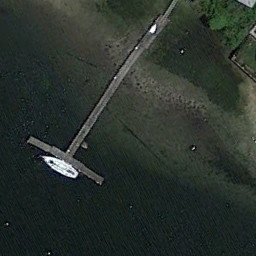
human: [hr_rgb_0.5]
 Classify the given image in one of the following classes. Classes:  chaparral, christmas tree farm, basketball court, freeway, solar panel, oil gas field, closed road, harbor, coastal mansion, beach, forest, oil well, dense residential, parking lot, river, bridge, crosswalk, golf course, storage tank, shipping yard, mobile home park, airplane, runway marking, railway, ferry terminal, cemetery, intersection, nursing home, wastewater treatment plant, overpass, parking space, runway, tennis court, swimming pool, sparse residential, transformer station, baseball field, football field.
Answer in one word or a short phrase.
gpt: ferry terminal